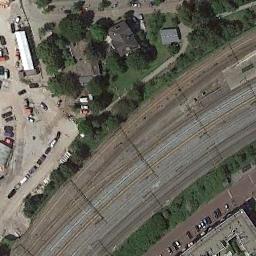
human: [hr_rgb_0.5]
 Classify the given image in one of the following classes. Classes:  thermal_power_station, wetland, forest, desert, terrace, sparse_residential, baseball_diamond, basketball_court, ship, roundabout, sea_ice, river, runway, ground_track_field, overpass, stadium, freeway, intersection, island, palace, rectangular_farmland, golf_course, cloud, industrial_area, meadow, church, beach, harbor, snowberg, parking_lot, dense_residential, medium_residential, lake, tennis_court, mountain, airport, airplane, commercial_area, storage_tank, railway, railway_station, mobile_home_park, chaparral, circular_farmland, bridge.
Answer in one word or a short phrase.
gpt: railway